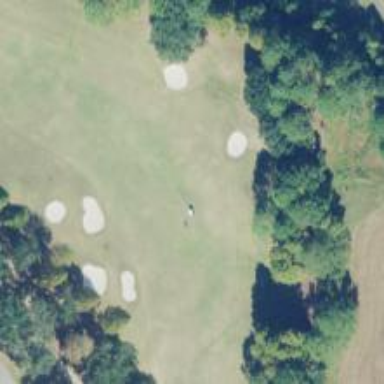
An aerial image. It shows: Golf hole.